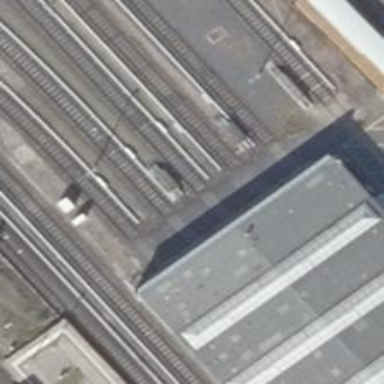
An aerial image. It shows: Railway signal positioned in the track.